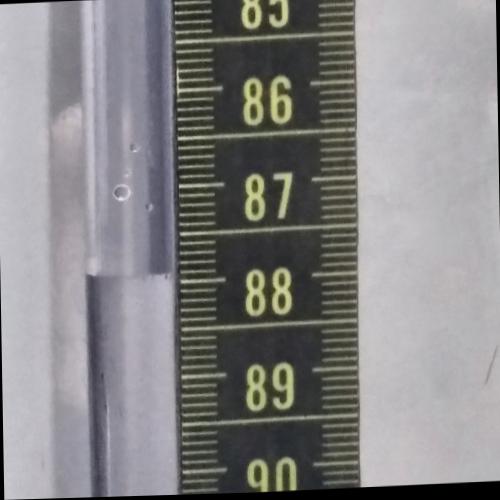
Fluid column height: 87.9 cm